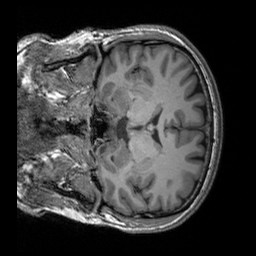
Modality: T1w
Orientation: coronal
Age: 39
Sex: male
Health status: healthy
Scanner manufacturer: siemens
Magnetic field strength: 3 T
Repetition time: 2.3 s
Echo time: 0.00303 s